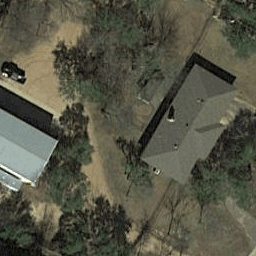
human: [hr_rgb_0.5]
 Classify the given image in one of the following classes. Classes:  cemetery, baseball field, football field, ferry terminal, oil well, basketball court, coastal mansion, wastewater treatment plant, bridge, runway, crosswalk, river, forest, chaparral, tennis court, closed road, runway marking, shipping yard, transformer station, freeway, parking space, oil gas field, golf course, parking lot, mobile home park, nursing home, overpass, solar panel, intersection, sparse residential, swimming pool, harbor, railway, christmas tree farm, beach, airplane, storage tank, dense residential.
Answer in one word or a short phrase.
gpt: sparse residential